Question: I am using a subtitle cell in a UITableView. I have set the following in 'viewDidLoad' to make the row height automatically expand:
'''
tableView.rowHeight = UITableViewAutomaticDimension
tableView.estimatedRowHeight = 100
'''
I have also set the title and subtitle of the cell to word wrap:
'''
cell.textLabel?.numberOfLines = 0
cell.textLabel?.lineBreakMode = .byWordWrapping
cell.detailTextLabel?.numberOfLines = 0
cell.detailTextLabel?.lineBreakMode = .byWordWrapping
'''
When I type in the title, all is good. But the subtitle does not expand the row. Is there something else I need to do to get the subtitle to increase the row height?

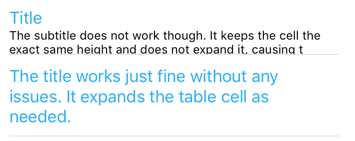
Answer: By using this code from <URL> and define the cell as:
'''
class MyTableViewCell: UITableViewCell {
override func systemLayoutSizeFitting(_ targetSize: CGSize, withHorizontalFittingPriority horizontalFittingPriority: UILayoutPriority, verticalFittingPriority: UILayoutPriority) -> CGSize {
self.layoutIfNeeded()
var size = super.systemLayoutSizeFitting(targetSize, withHorizontalFittingPriority: horizontalFittingPriority, verticalFittingPriority: verticalFittingPriority)
if let textLabel = self.textLabel, let detailTextLabel = self.detailTextLabel {
let detailHeight = detailTextLabel.frame.size.height
if detailTextLabel.frame.origin.x > textLabel.frame.origin.x { // style = Value1 or Value2
let textHeight = textLabel.frame.size.height
if (detailHeight > textHeight) {
size.height += detailHeight - textHeight
}
} else { // style = Subtitle, so always add subtitle height
size.height += detailHeight
}
}
return size
}
}
'''
And change the cell custom class in storyboard to MyTableViewCell will set the correct size automatically.
In the table view datasource's tableView:cellForRow: function, after set the labels' text, call 'cell.setNeedsLayout()' to force it adjust layout.